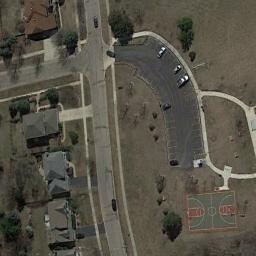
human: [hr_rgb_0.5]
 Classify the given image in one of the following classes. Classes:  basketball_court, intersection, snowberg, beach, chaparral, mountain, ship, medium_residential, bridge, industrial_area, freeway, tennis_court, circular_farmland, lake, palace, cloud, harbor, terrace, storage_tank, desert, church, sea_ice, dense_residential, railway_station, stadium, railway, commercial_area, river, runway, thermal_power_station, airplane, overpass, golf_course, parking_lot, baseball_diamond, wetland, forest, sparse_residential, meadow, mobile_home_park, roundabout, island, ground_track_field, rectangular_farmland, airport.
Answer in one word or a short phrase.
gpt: basketball_court